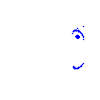
Particle: pion